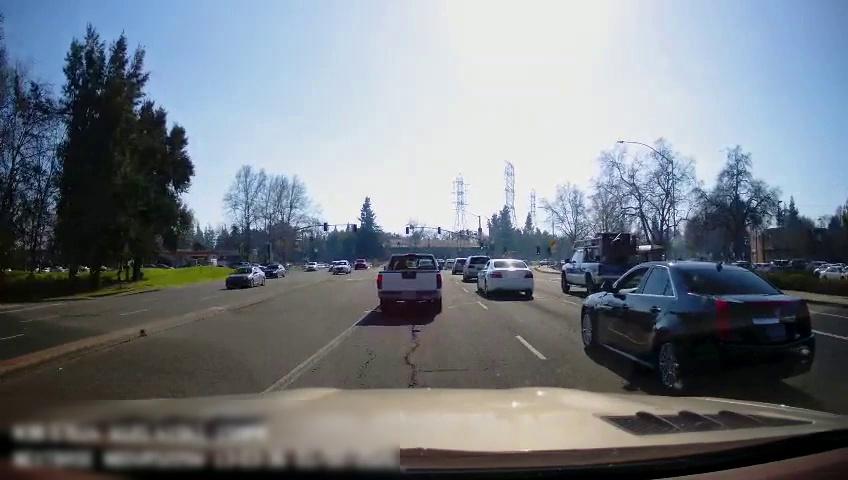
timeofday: Day
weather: Sunny
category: Drivable Space
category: Vehicles | Car
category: Vehicles | SUV
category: Vehicles | Car
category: Vehicles | SUV
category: Vehicles | Car
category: Vehicles | Car
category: Vehicles | Truck
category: Vehicles | Car
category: Vehicles | Truck
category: Vehicles | Van
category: Vehicles | SUV
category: Vehicles | Car
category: Vehicles | Car
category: Lanes | Opposite Lane
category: Lanes | Current Lane
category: Lanes | Current Lane
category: Lanes | Current Lane
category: Lanes | Alternate Lane
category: Lanes | Alternate Lane
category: Traffic | Lights